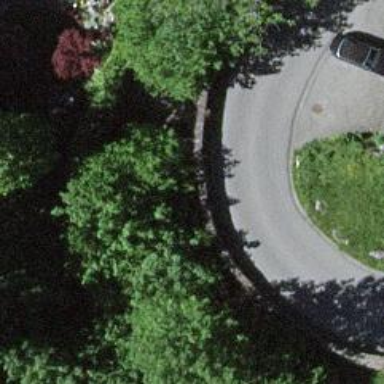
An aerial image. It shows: Retaining wall.